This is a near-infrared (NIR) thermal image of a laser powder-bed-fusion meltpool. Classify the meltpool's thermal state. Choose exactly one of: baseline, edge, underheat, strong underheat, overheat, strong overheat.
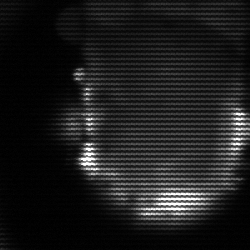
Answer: baseline